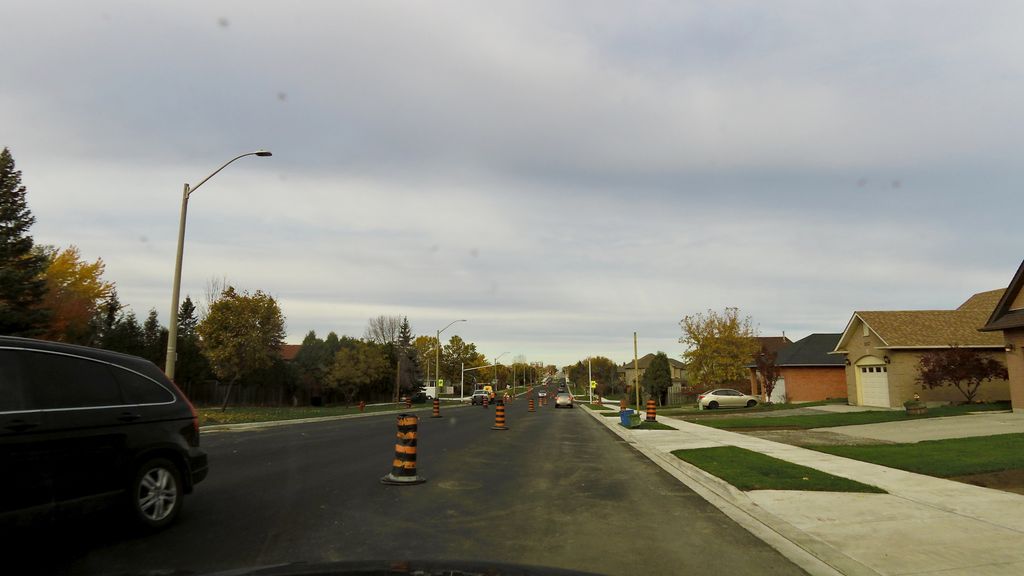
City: hamilton